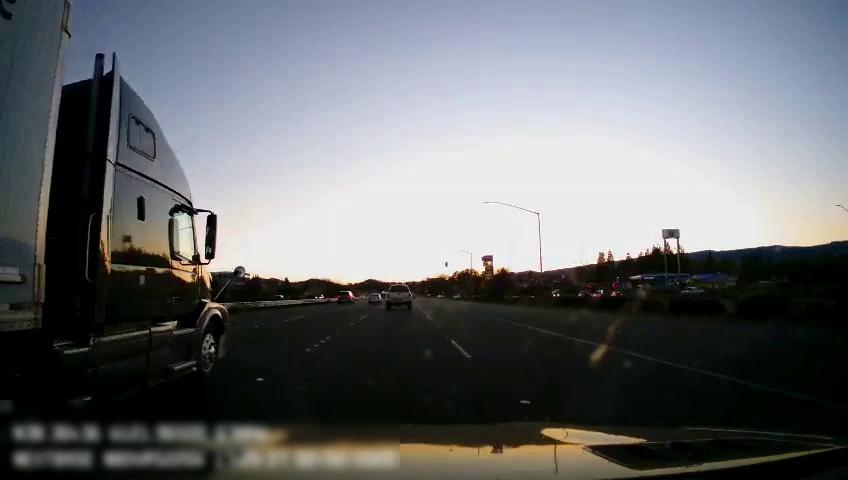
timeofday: Dusk/Dawn/Twilight
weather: Cloudy
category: Drivable Space
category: Vehicles | SUV
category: Vehicles | Car
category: Vehicles | SUV
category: Vehicles | Truck
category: Vehicles | Truck
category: Vehicles | Truck
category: Lanes | Current Lane
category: Lanes | Current Lane
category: Lanes | Alternate Lane
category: Lanes | Alternate Lane